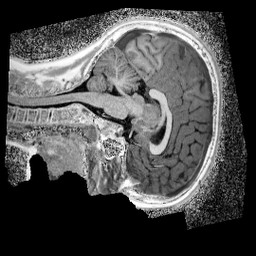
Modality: UNIT1_denoised
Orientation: sagittal
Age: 9
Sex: male
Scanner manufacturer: siemens
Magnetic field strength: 3 T
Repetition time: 4 s
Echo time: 0.00299 s